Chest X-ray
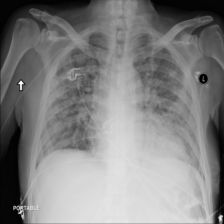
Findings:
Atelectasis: negative
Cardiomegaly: negative
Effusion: negative
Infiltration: negative
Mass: negative
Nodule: negative
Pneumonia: negative
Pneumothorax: negative
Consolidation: negative
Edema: negative
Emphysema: negative
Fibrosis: negative
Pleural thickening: negative
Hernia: negative